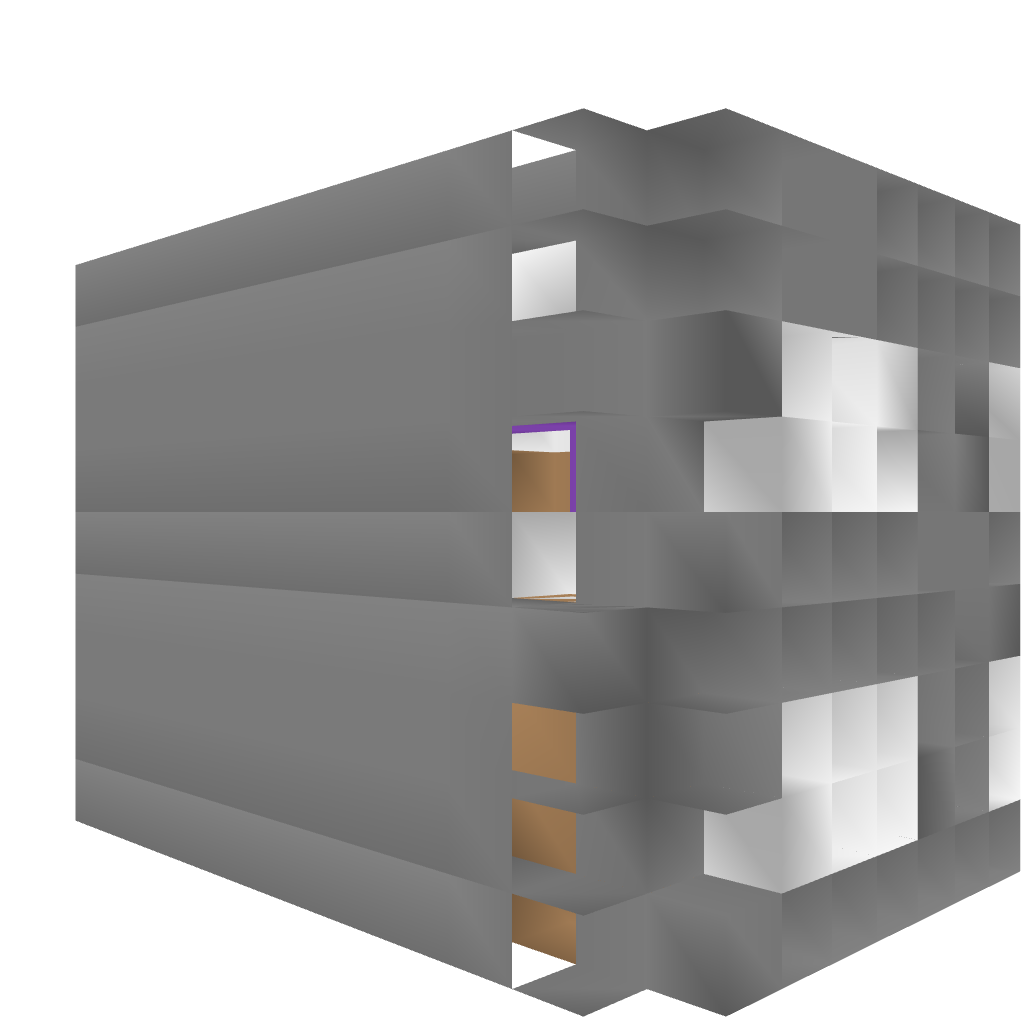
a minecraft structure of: Modern House good quality